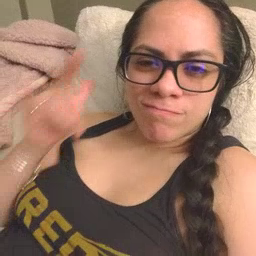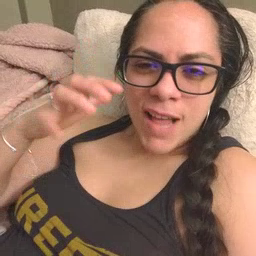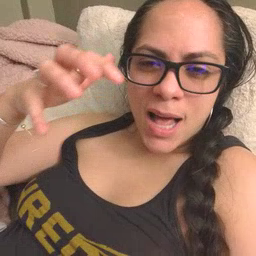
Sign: helicopter